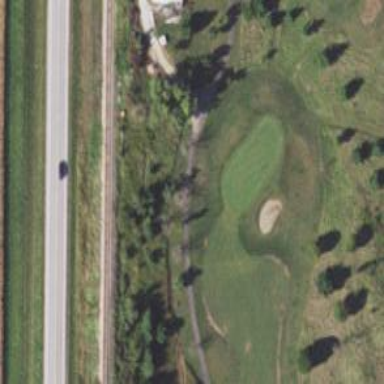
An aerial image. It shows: Golf hole.